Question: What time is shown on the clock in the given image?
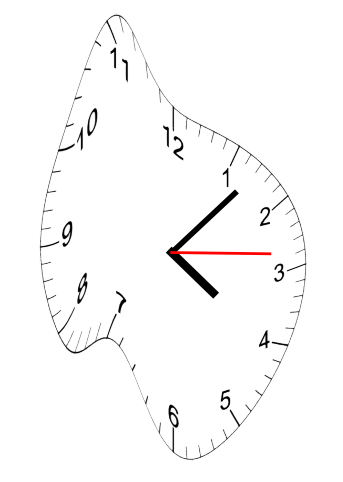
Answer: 04:07:14